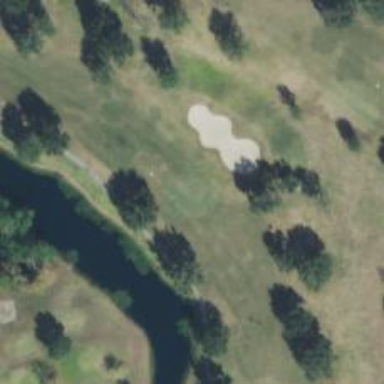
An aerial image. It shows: View of golf hole.